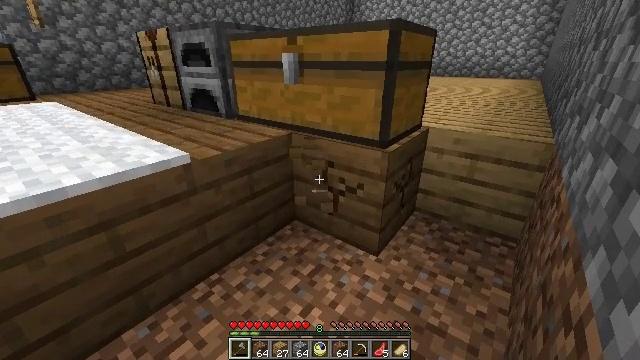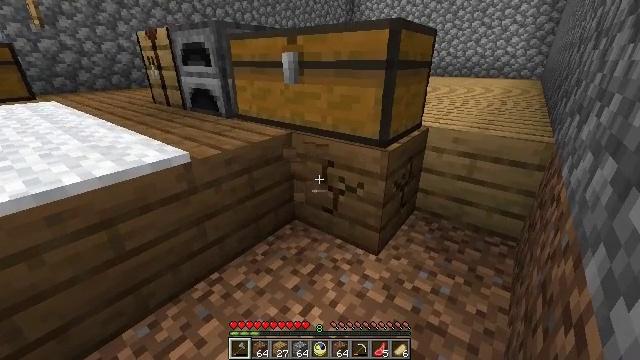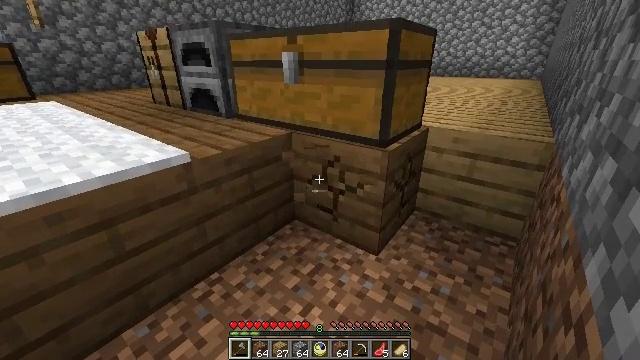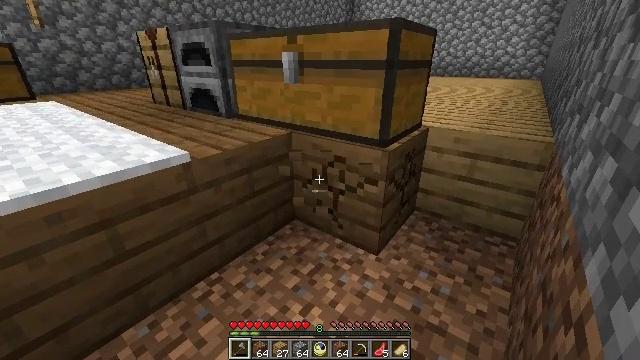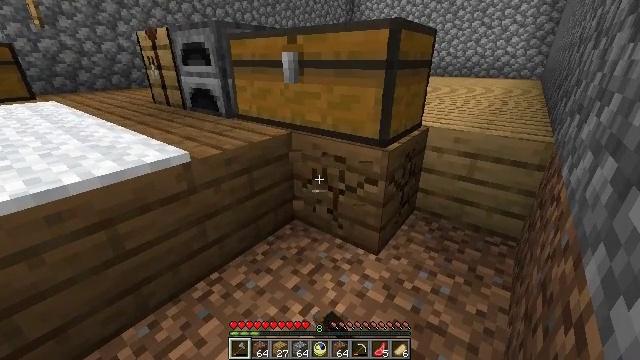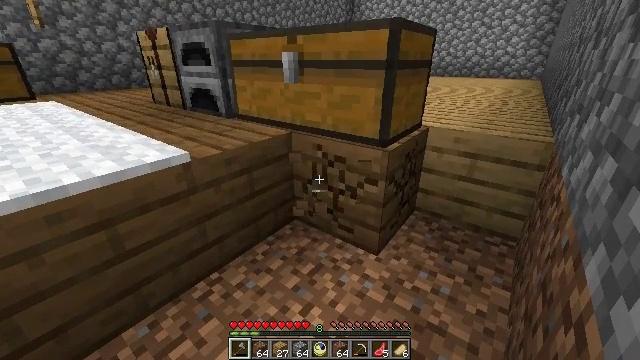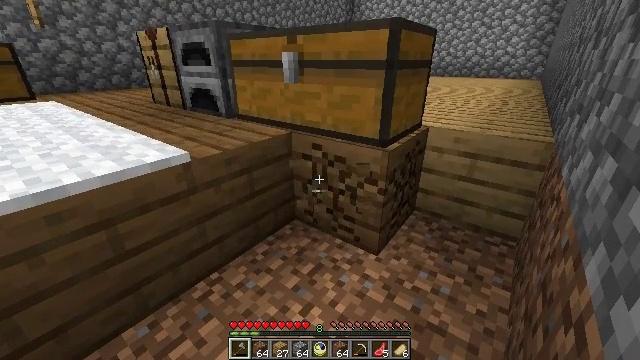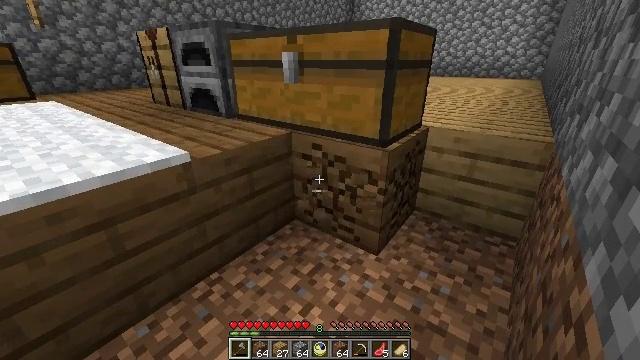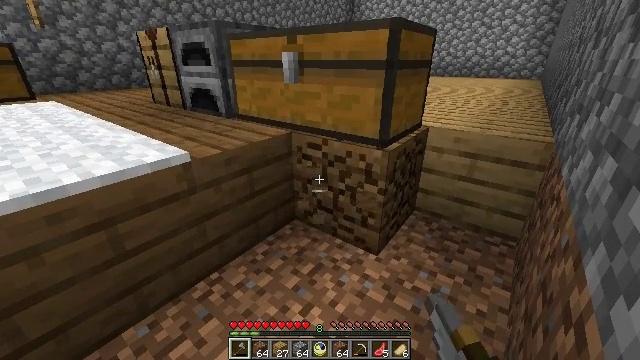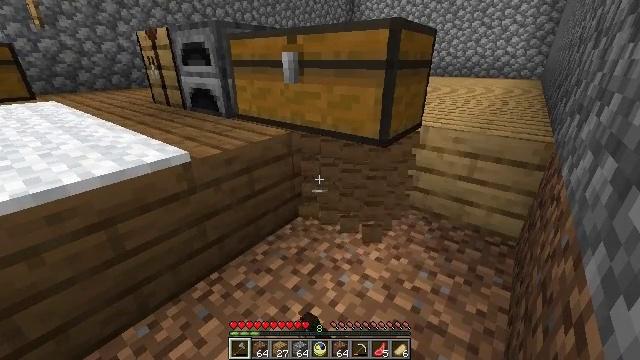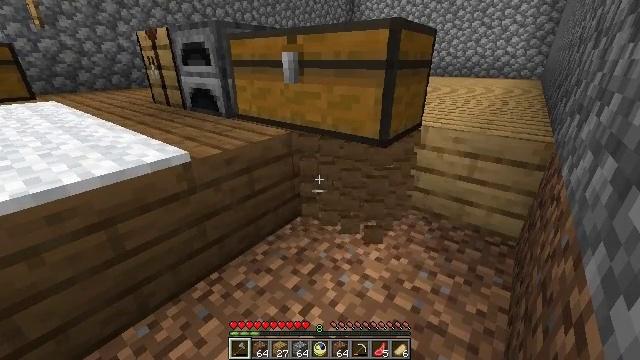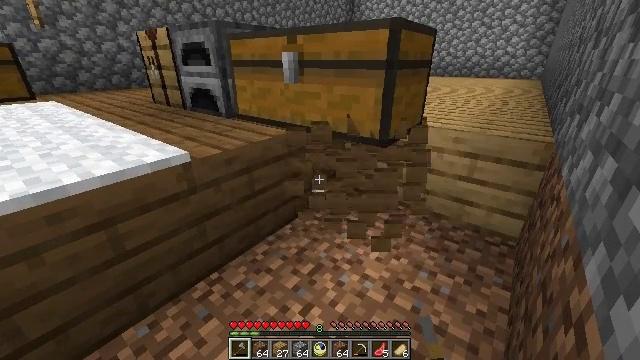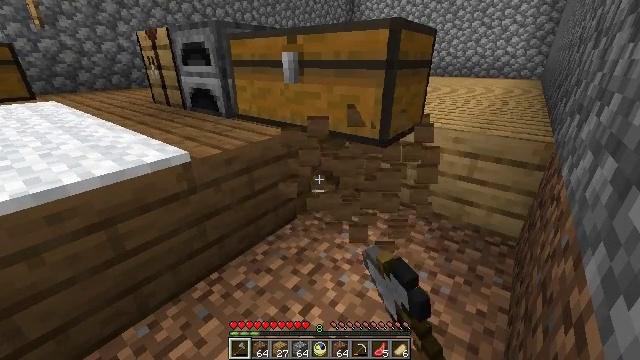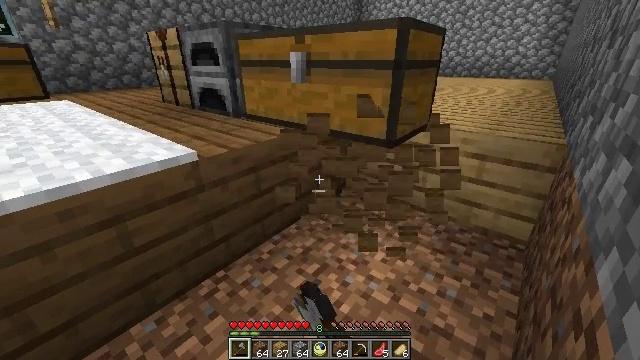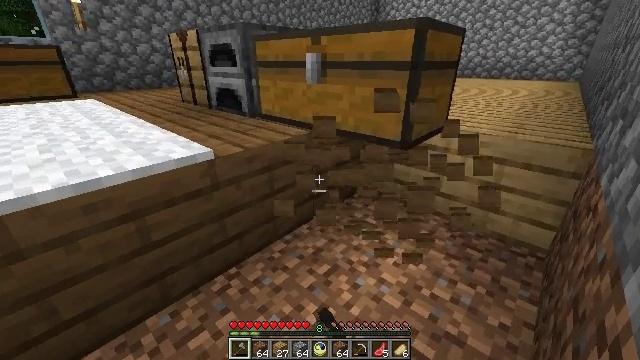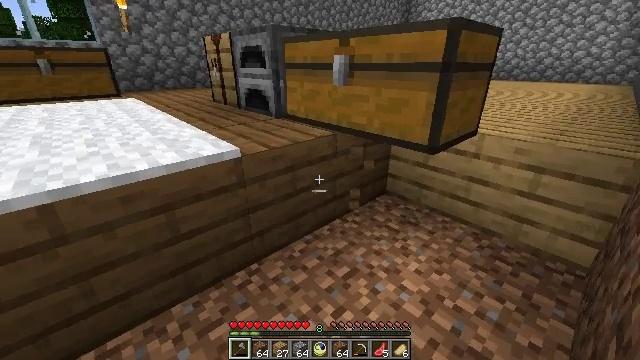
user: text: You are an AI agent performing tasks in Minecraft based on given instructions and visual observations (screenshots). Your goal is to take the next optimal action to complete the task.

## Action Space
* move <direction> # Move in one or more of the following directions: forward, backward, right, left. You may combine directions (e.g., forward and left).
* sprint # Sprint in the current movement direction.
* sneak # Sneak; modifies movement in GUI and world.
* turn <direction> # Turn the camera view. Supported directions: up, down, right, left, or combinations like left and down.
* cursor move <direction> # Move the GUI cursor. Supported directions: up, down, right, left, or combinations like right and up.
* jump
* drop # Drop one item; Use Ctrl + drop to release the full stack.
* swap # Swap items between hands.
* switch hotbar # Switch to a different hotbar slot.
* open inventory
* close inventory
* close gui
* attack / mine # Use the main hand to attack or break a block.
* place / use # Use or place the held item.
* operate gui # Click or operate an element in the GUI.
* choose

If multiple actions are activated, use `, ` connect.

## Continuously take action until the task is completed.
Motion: motion action
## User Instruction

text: Collect spruce planks from an old building.
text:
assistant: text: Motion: attack / mine
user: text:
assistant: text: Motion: attack / mine
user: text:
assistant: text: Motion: attack / mine
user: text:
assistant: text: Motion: attack / mine
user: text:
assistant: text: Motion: attack / mine
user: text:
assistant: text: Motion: attack / mine
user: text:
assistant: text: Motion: attack / mine
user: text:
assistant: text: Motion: attack / mine
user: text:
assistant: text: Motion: attack / mine
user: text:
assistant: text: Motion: attack / mine
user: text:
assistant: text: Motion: attack / mine
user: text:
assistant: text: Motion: attack / mine
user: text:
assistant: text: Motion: turn left, attack / mine
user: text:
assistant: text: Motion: turn left, attack / mine
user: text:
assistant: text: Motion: turn left
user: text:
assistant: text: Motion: turn left
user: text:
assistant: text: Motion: attack / mine
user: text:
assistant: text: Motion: attack / mine
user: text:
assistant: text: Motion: attack / mine
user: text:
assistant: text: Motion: attack / mine
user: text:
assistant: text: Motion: attack / mine
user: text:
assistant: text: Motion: attack / mine
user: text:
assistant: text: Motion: attack / mine
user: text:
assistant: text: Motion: attack / mine
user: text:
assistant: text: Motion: attack / mine
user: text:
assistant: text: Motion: attack / mine
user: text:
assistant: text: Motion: attack / mine
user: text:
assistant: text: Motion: attack / mine
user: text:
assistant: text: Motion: attack / mine
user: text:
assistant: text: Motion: attack / mine